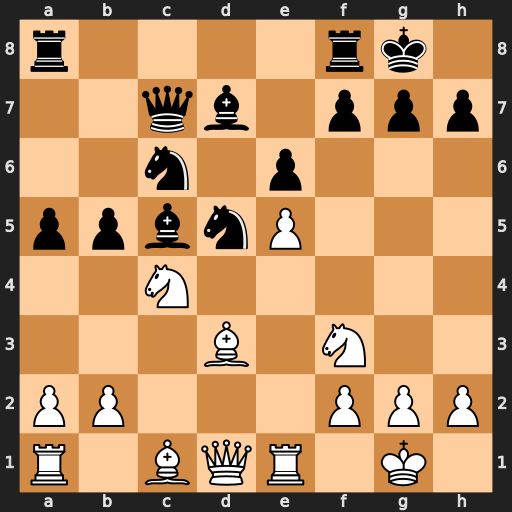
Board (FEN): r4rk1/2qb1ppp/2n1p3/ppbnP3/2N5/3B1N2/PP3PPP/R1BQR1K1
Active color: w
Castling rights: -
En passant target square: -
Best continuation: Bxh7+ Kxh7 Ng5+ Kg6 h4 Bxf2+ Kxf2